Question: on iOS 6 a change was that when you want to share something it brings up an action sheet similar to this:

I have seen a few other apps that use this, is there a native way to do this without making a custom action sheet?
Thanks!
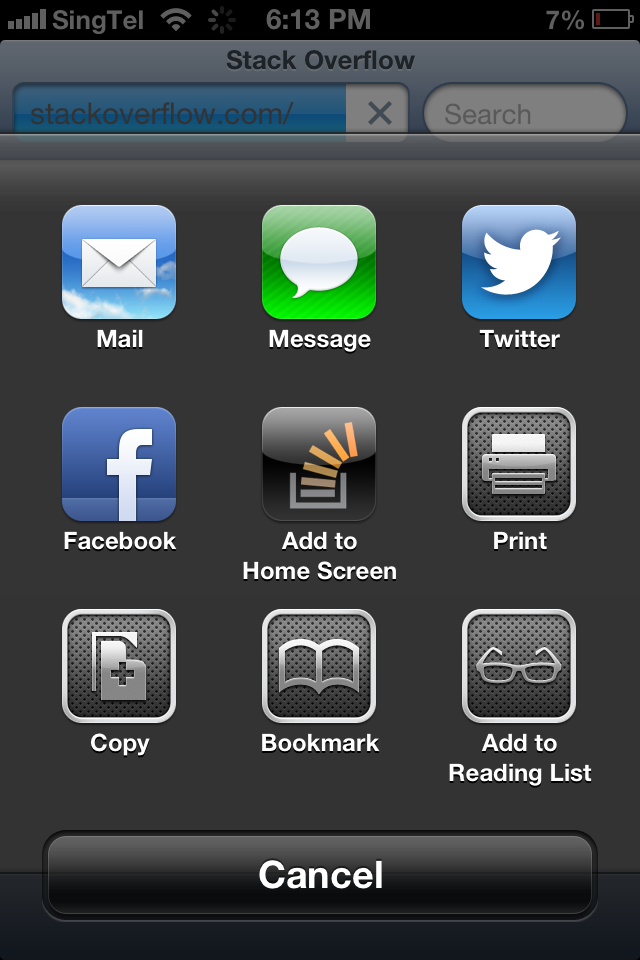
Answer: '''
NSString *textToShare = @"your text";
UIImage *imageToShare = [UIImage imageNamed:@"yourImage.png"];
NSArray *itemsToShare = @[textToShare, imageToShare];
UIActivityViewController *activityVC = [[UIActivityViewController alloc] initWithActivityItems:itemsToShare applicationActivities:nil];
activityVC.excludedActivityTypes = @[UIActivityTypePrint, UIActivityTypeCopyToPasteboard, UIActivityTypeAssignToContact, UIActivityTypeSaveToCameraRoll]; //or whichever you don't need
[self presentViewController:activityVC animated:YES completion:nil];
'''
See UIActivityViewController documentation: <URL>